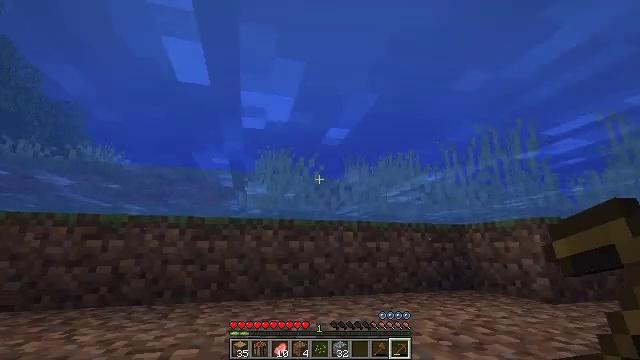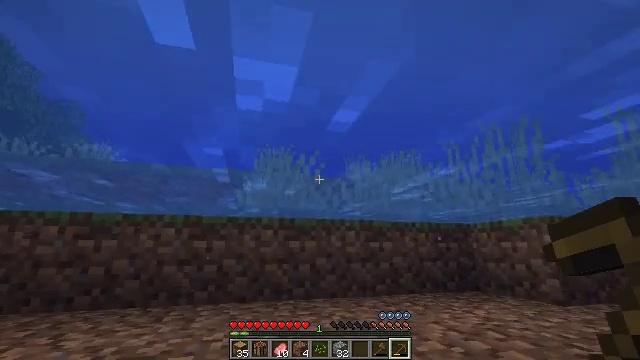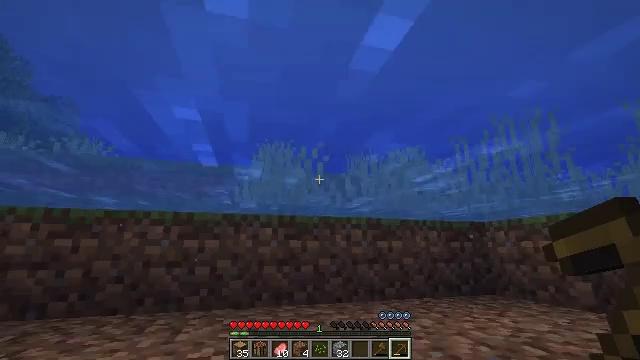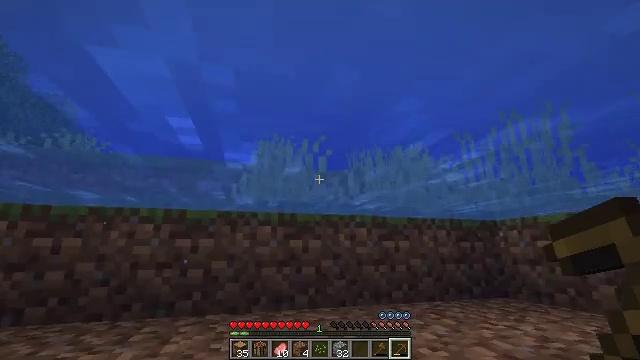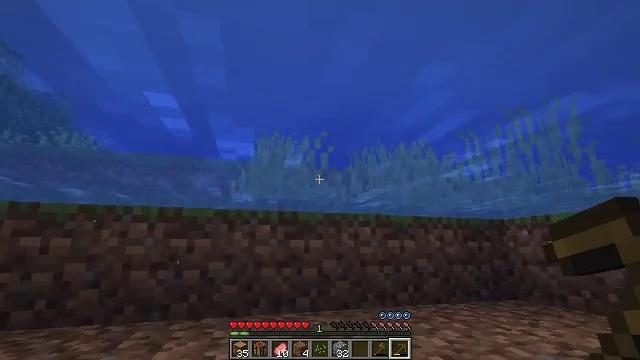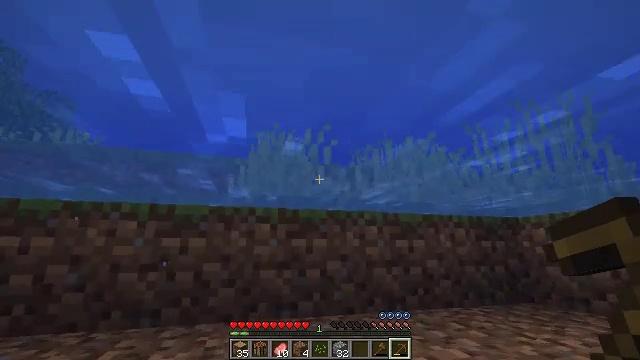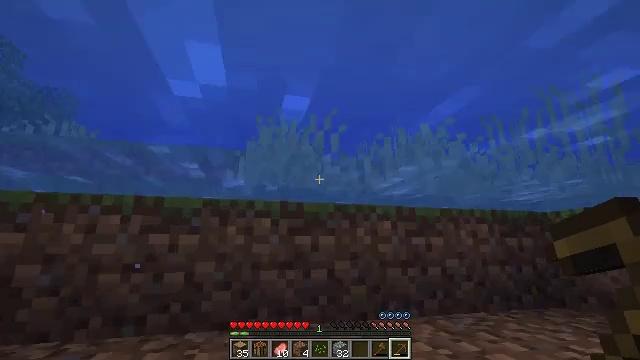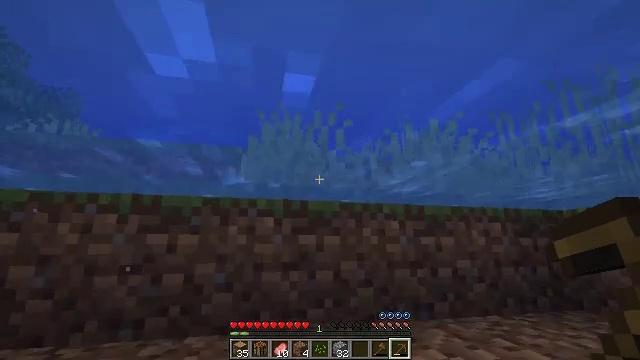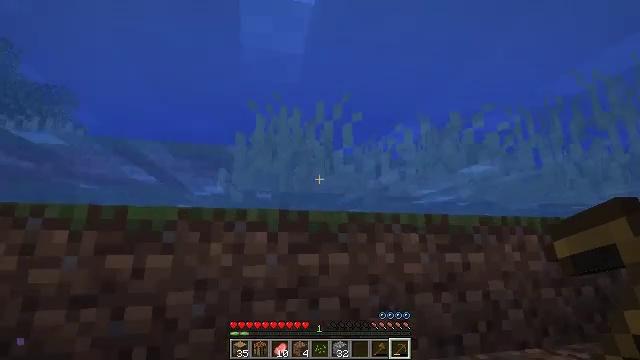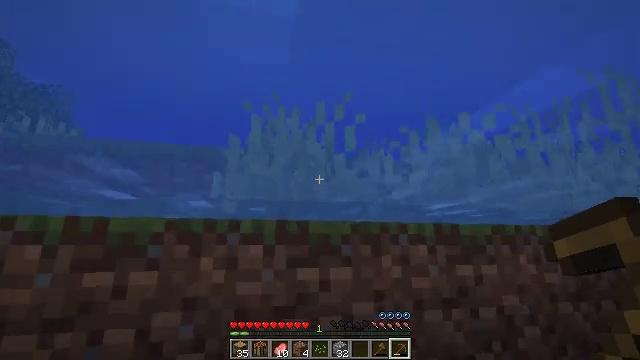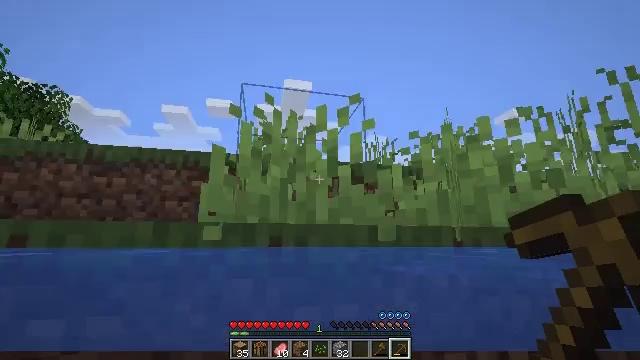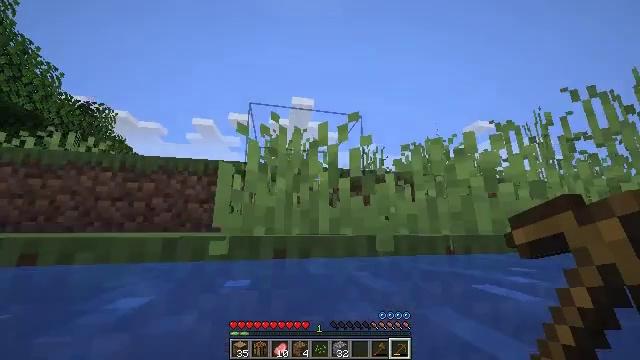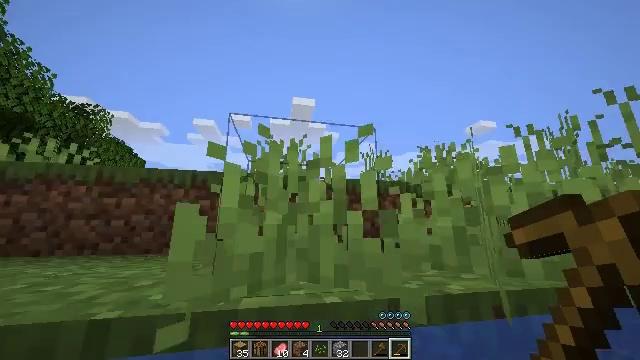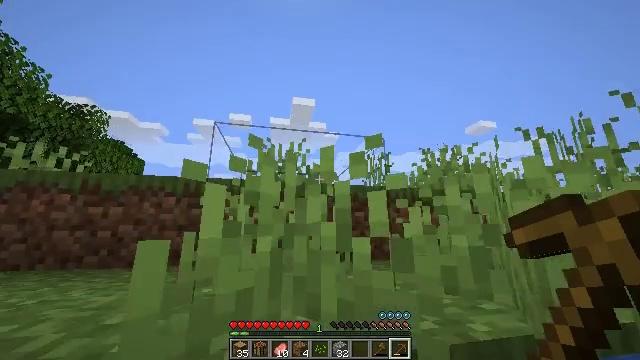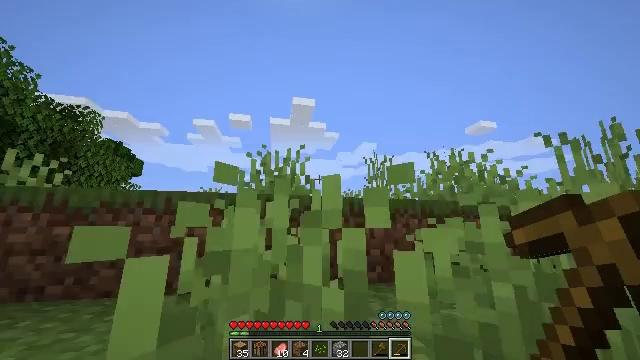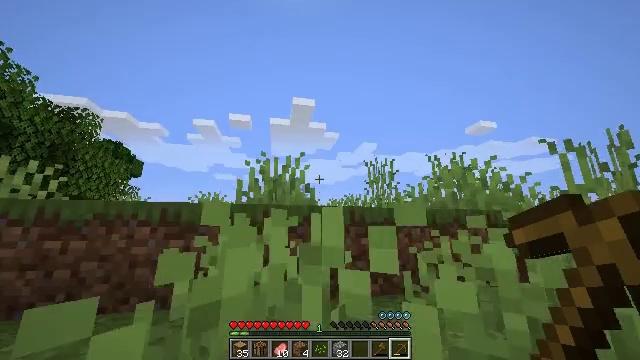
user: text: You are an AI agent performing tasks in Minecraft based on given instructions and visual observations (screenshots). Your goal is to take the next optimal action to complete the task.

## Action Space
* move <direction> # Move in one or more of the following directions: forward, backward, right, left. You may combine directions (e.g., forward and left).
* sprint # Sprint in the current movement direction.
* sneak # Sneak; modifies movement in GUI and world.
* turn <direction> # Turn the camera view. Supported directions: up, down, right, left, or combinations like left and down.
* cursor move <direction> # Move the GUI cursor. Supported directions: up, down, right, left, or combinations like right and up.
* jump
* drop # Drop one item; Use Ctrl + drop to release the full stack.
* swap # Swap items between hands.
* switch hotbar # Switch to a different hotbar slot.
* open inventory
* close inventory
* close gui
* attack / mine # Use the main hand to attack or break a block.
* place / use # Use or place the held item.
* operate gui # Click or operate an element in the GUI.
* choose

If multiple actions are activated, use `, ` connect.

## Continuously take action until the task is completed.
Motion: motion action
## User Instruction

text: Hunt a cow.
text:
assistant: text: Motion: move forward
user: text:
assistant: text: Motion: move forward
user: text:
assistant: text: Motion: move forward
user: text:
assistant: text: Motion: move forward
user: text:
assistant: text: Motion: move forward
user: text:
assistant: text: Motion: move forward
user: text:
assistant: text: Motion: move forward, jump
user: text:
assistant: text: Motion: move forward, jump
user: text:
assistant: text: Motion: move forward, jump
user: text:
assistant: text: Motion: move forward, jump
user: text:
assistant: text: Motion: move forward, jump
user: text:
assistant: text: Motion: move forward, jump
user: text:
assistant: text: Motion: move forward, jump
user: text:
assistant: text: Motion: move forward, jump
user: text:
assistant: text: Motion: move forward, jump
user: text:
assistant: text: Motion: move forward, jump
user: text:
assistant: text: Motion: move forward, jump
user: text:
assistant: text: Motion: move forward, jump
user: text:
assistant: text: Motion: move forward, jump
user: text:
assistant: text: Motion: move forward, turn left and down, jump
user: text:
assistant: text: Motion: move forward, turn down, jump
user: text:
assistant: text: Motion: move forward, turn left and down, jump
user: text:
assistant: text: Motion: move forward, turn down, jump
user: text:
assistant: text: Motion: move forward, jump
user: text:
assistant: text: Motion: move forward, jump
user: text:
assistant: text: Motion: move forward, jump
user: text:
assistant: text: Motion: move forward, jump
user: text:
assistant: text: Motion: move forward, jump
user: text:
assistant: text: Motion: move forward, jump
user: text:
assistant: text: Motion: move forward, jump